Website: macys
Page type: customer-info-address
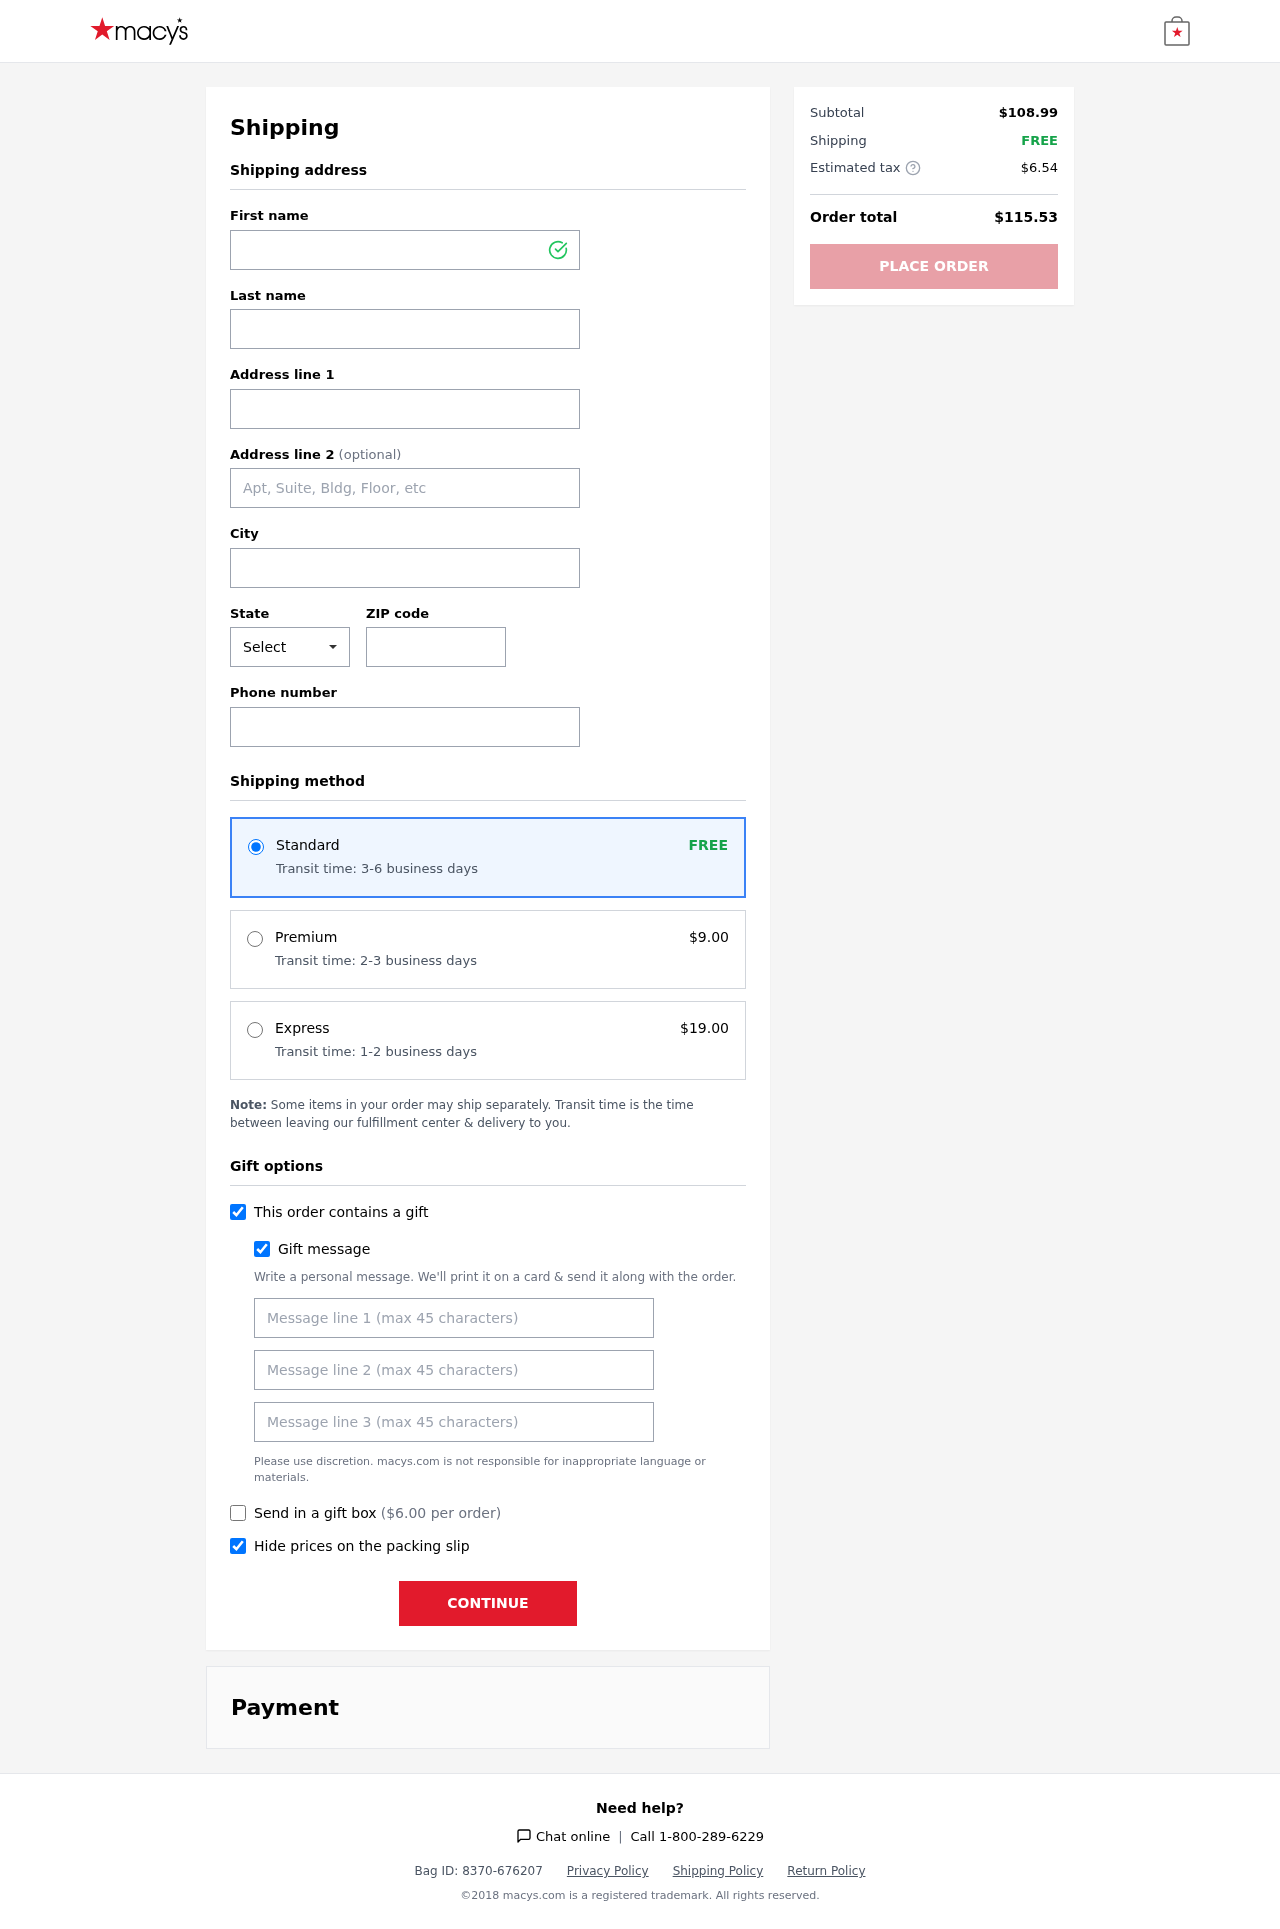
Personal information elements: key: PII_CITY
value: West James
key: PII_FIRSTNAME
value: Dustin
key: PII_GIFT_MESSAGE
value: Hey Christopher, I thought these would keep your hands warm while you’re out enjoying the chilly days ahead! Perfect for those long walks or coffee runs. Hope you like them!  Dustin
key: PII_LASTNAME
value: Hatfield
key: PII_PHONE
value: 9536749154
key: PII_POSTCODE
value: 03962
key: PII_STATE_ABBR
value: AR
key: PII_STREET
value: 37156 John Corner Apt. 024
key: PII_STREET2
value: Apt. 224
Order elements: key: ORDER_SHIPPING_STANDARD
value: FREE
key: ORDER_SHIPPING_STANDARD_TIME
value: Transit time: 3-6 business days
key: ORDER_SHIPPING_PREMIUM
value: $9.00
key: ORDER_SHIPPING_PREMIUM_TIME
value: Transit time: 2-3 business days
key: ORDER_SHIPPING_EXPRESS
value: $19.00
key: ORDER_SHIPPING_EXPRESS_TIME
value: Transit time: 1-2 business days
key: ORDER_GIFT_BOX_FEE
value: $6.00
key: ORDER_SUBTOTAL
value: $108.99
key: ORDER_SHIPPING_COST
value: FREE
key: ORDER_TAX
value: $6.54
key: ORDER_TOTAL
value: $115.53